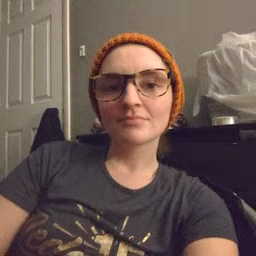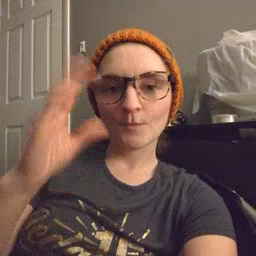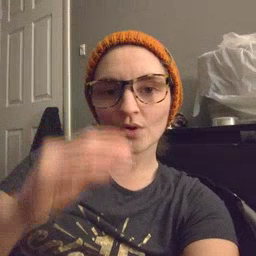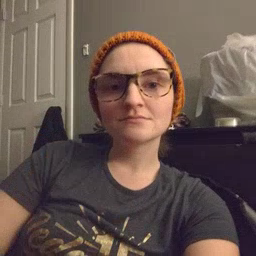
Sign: boy